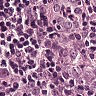
Metastatic tissue present: yes